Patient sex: M
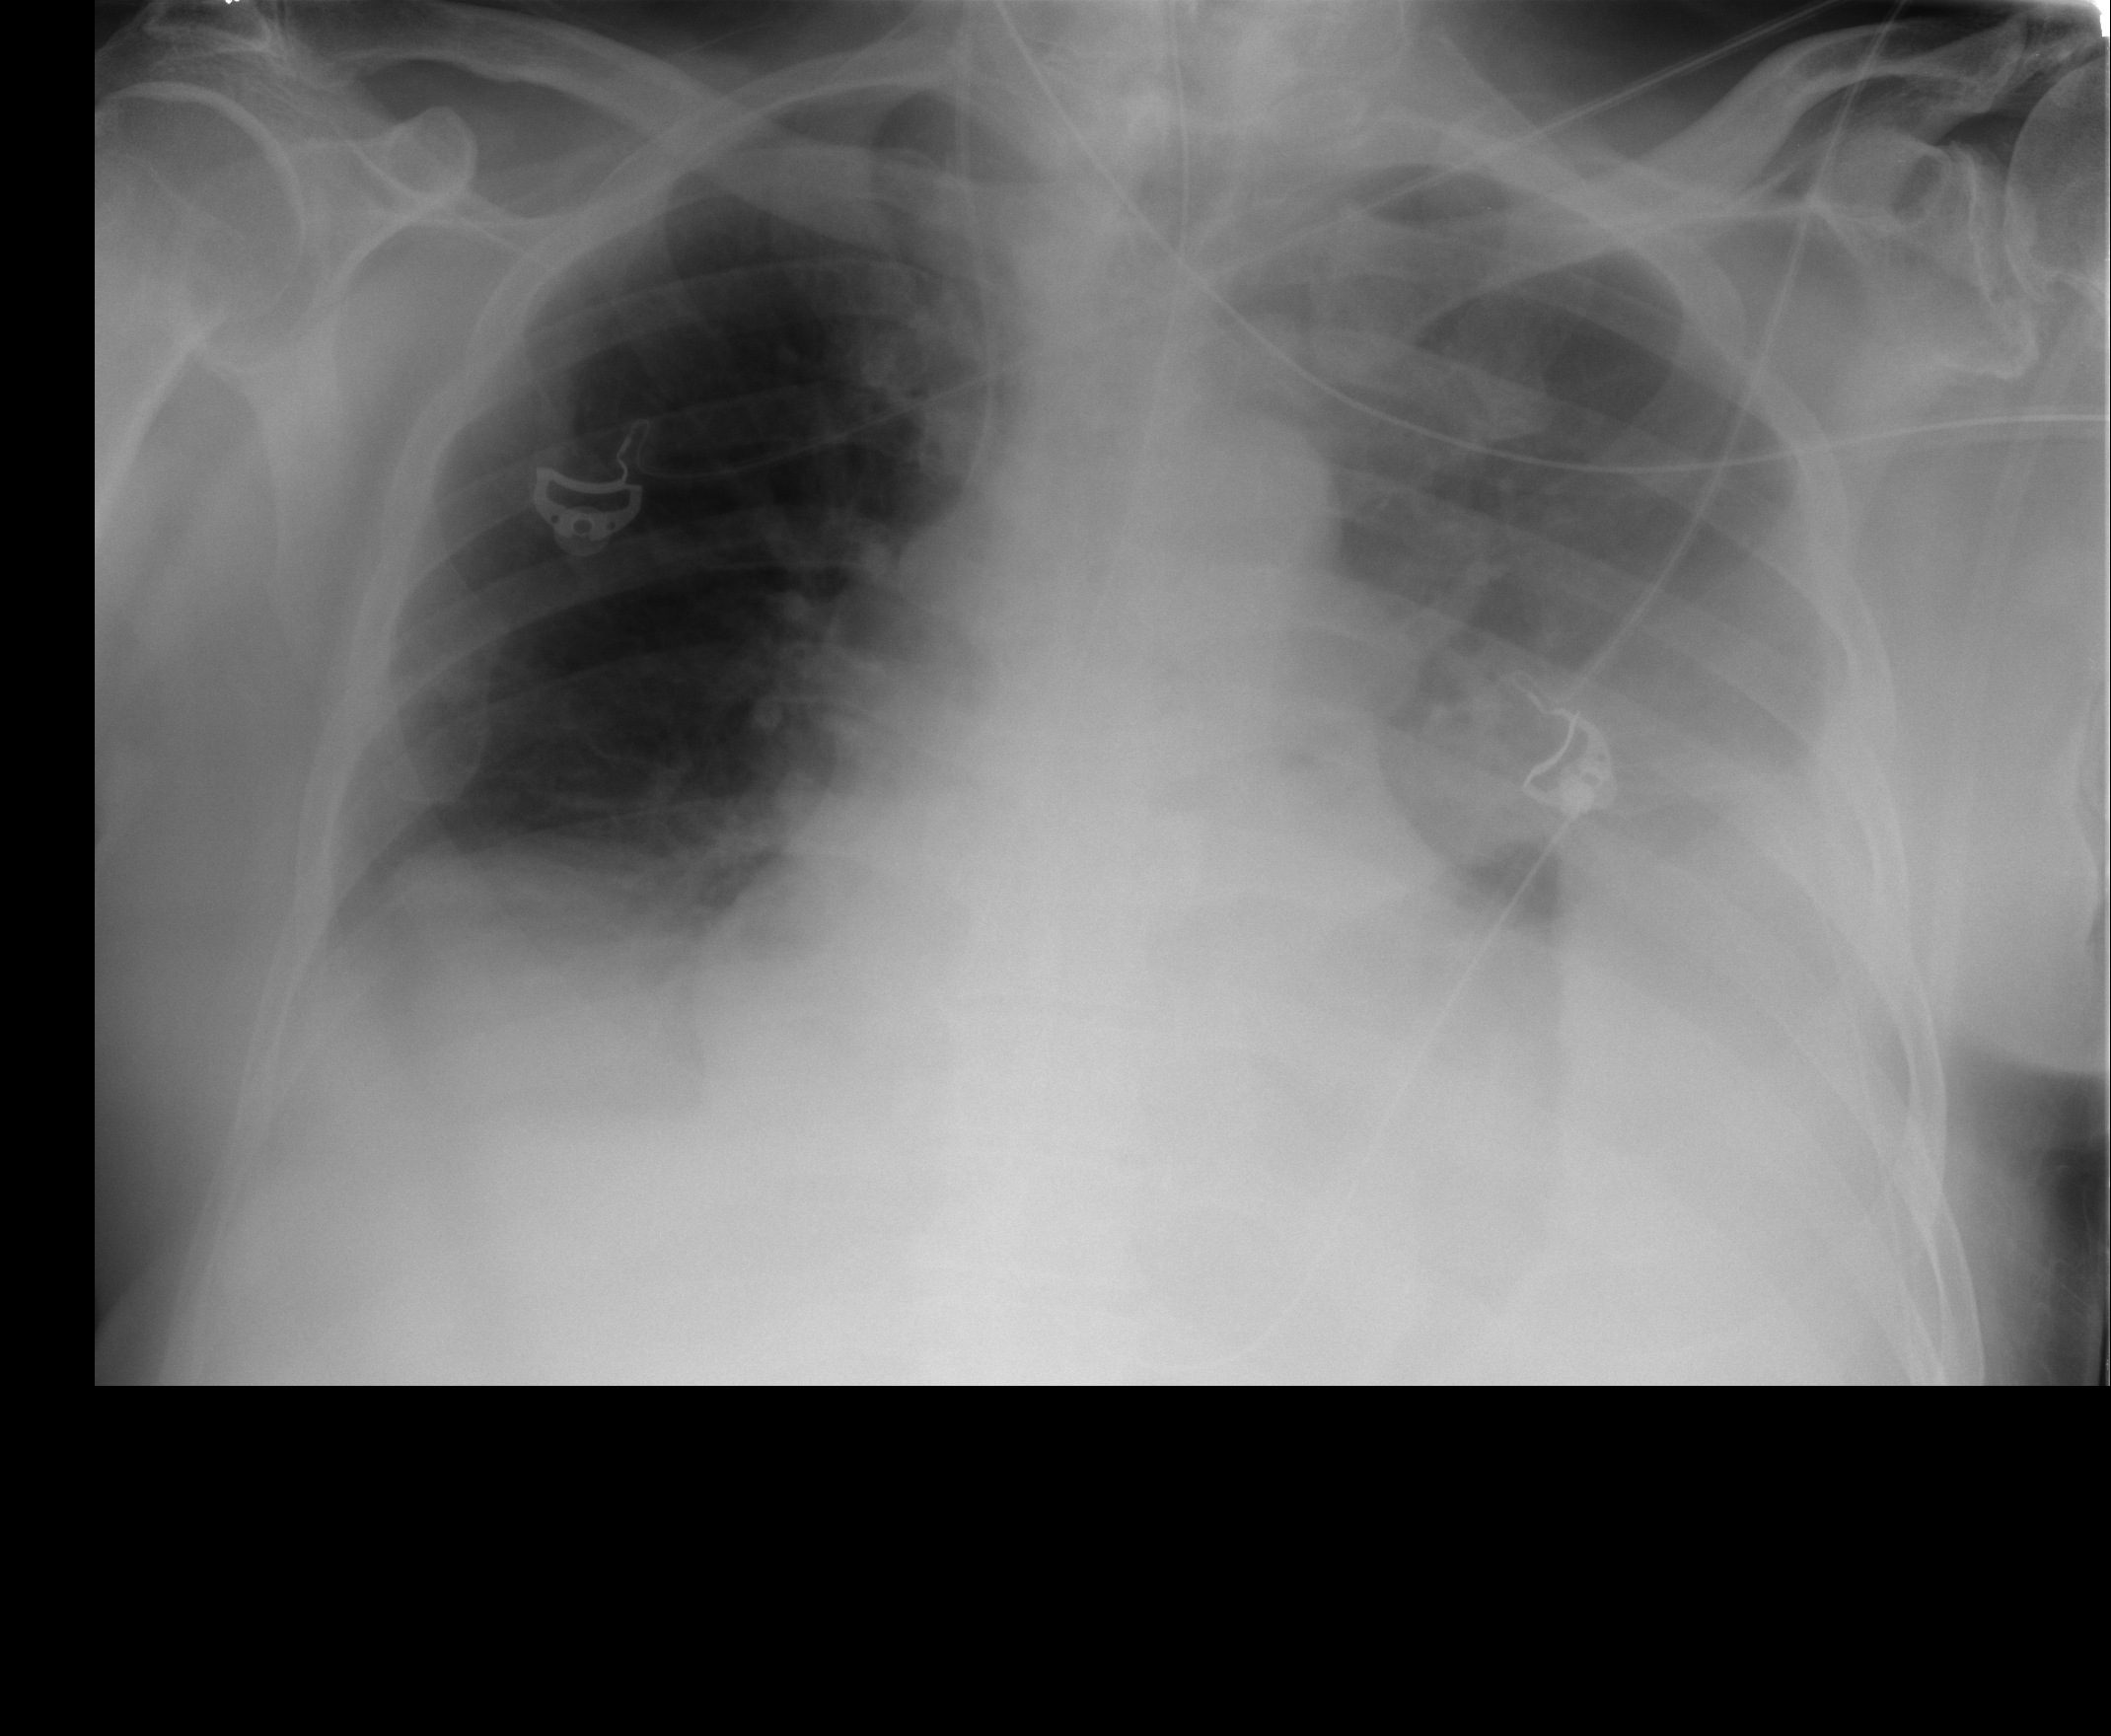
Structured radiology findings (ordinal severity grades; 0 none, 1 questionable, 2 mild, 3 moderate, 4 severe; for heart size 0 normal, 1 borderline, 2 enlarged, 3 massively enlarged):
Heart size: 2
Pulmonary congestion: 0
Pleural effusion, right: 2
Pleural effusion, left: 3
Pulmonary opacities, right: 0
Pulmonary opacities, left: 2
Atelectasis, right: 2
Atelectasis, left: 2